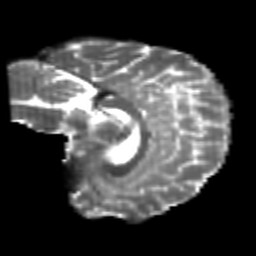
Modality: T2w
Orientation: sagittal
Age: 21
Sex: female
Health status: healthy
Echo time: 0.074 s